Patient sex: F
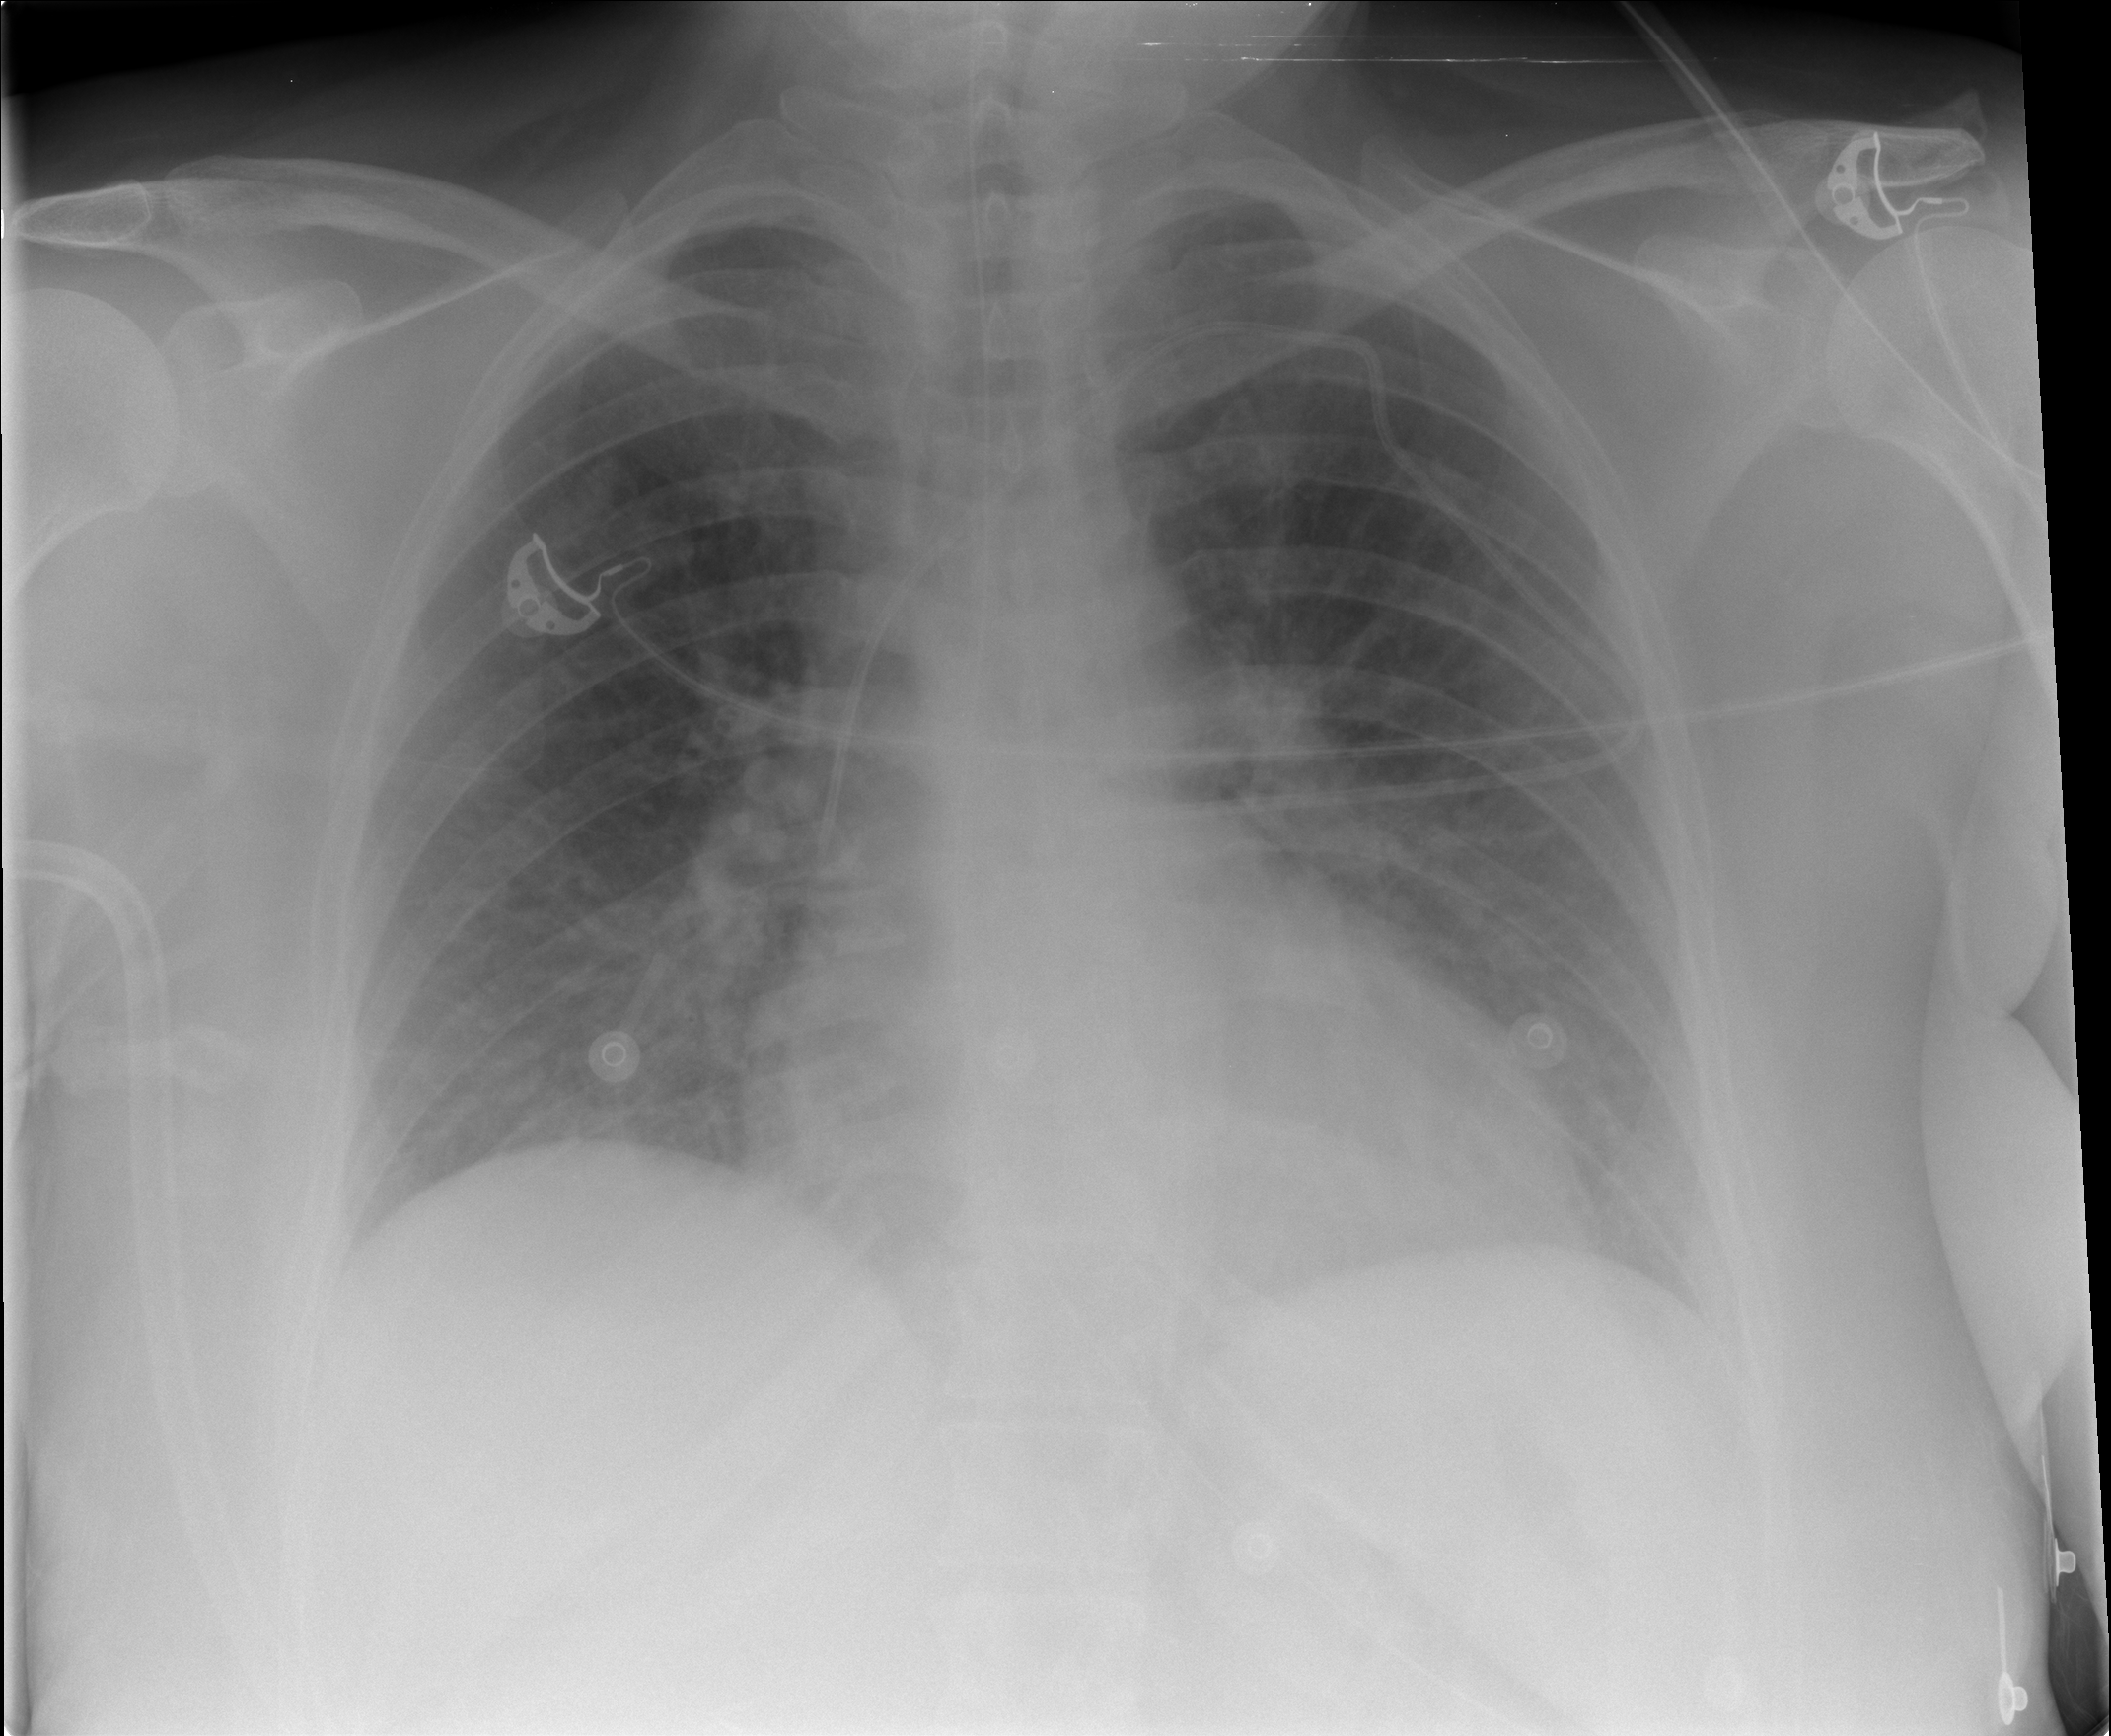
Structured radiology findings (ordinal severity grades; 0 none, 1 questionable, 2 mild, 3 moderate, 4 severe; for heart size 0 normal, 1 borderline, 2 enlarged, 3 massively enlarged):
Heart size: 2
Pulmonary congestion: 2
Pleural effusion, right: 0
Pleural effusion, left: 0
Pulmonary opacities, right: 0
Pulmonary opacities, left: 0
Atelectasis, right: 0
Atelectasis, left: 0